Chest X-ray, AP view. Patient: 51 years old, sex M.
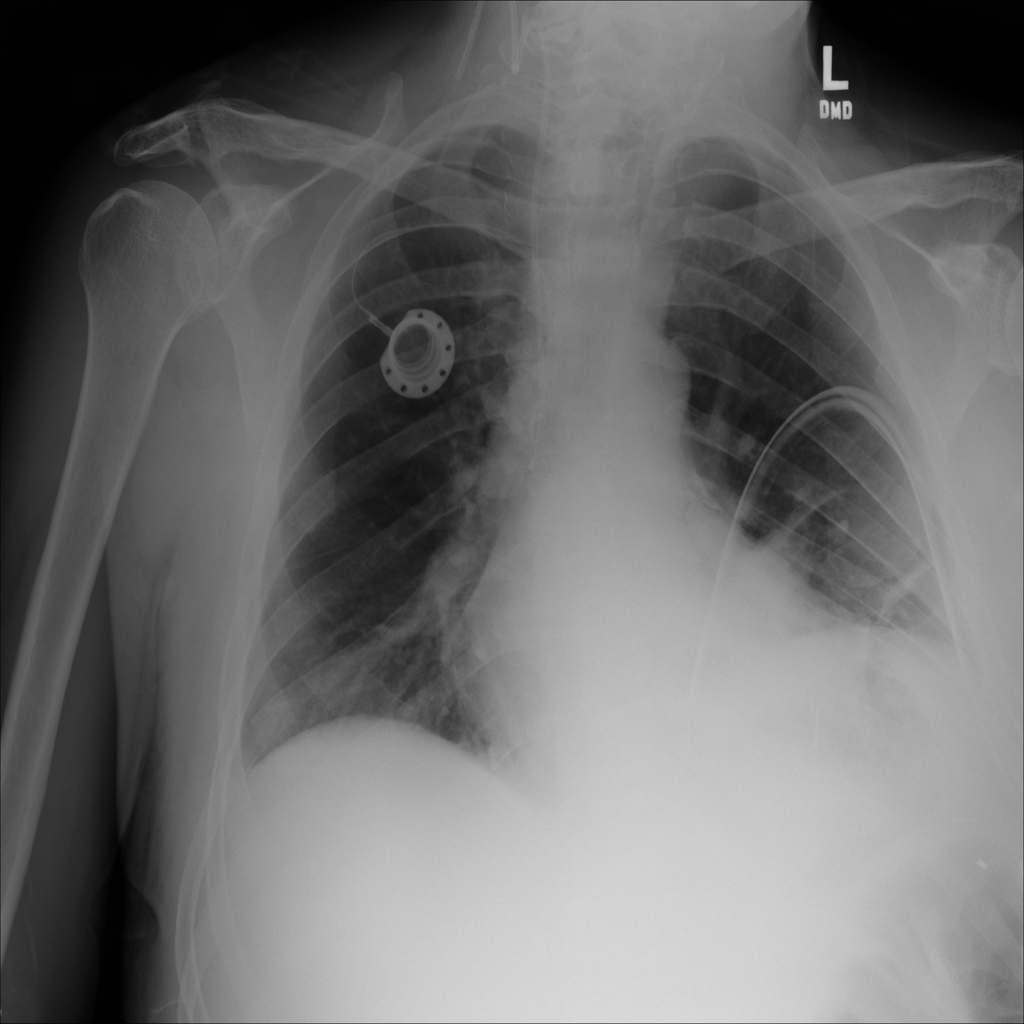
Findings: Effusion, Infiltration